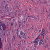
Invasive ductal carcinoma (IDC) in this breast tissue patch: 0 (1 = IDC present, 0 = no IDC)